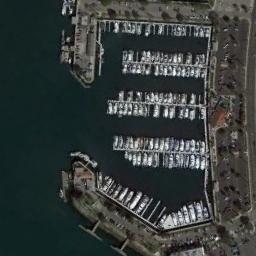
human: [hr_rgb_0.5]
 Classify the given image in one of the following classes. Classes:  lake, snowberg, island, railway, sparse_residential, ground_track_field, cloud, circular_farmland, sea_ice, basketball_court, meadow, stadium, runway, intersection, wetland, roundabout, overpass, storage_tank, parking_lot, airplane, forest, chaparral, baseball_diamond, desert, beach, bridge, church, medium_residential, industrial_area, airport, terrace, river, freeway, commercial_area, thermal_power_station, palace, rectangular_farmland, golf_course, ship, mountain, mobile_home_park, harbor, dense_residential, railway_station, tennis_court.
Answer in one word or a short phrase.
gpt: harbor